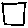
Label: square